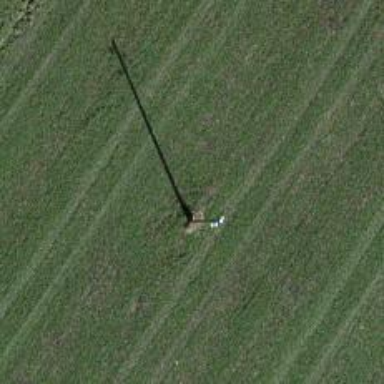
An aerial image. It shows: Minor power line.